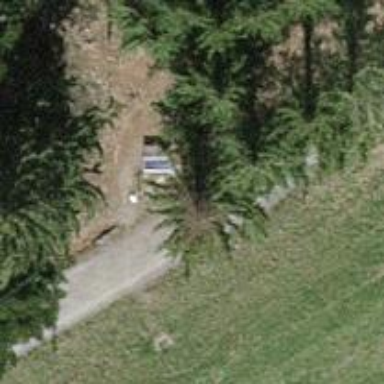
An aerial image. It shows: Guidepost providing information.